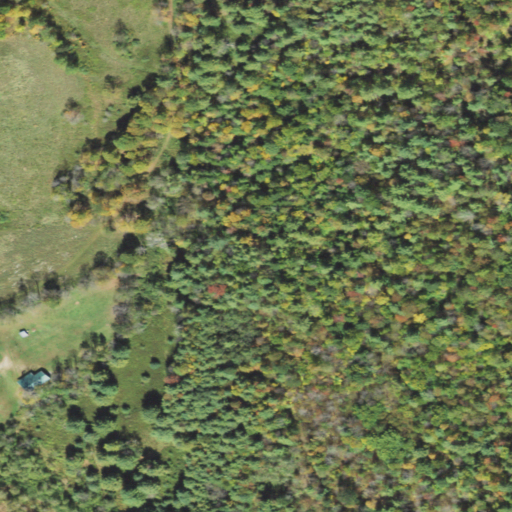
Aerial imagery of valley in Pennsylvania named Rexford Hollow containing mixed forest, pasture, deciduous forest, evergreen forest, and open development